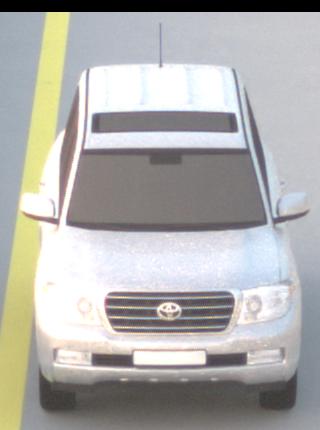
Make: Toyota
Model: Land Cruiser V8 4.7
Detailed model: Land Cruiser V8 (J20)
Model produced from: 2008/03
Model produced until: 2009/11
Doors: 5
Color: white
Road condition: dry road
Daytime: sunrise or sunset
Contrast: low contrast